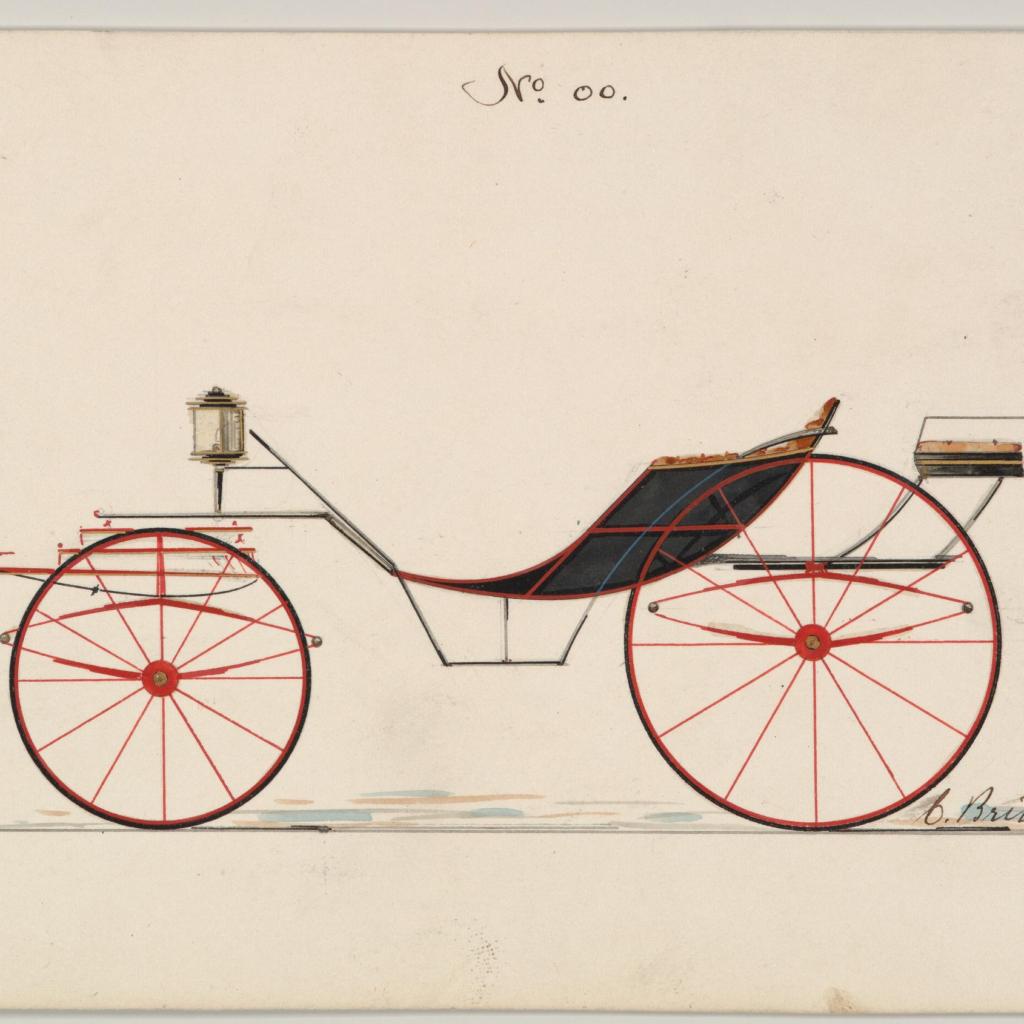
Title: George IV Phaeton #00
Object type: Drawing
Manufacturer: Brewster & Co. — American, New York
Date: ca. 1865
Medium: Pen and black ink, watercolor, metallic ink and gouache with gum arabic
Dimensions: sheet: 4 15/16 x 9 in. (12.5 x 22.9 cm)
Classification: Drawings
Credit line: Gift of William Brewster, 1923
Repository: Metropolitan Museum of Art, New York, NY